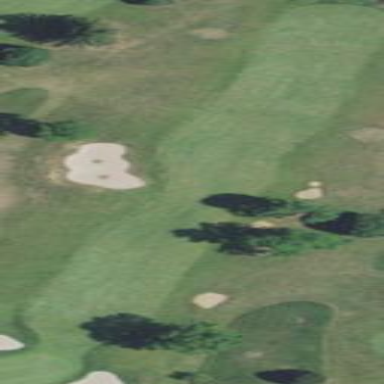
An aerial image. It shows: Lush grass fairway on golf course.